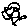
Label: flower